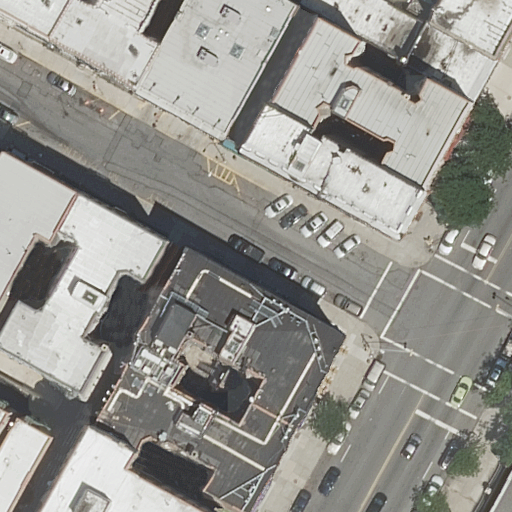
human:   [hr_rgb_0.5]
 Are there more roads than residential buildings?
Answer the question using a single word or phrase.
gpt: no

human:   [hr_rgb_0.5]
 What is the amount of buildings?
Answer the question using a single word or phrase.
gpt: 15

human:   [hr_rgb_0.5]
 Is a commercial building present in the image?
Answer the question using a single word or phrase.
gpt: no

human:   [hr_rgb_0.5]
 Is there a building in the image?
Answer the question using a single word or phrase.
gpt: yes

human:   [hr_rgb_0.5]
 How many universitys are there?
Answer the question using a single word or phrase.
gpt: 1

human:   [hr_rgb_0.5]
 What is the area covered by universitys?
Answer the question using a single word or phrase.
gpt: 29m2

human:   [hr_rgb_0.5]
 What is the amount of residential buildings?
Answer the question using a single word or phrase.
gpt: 14

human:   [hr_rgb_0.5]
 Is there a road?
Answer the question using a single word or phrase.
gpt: yes

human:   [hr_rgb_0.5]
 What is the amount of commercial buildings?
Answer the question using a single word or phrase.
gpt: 0

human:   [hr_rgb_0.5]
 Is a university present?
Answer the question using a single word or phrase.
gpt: yes

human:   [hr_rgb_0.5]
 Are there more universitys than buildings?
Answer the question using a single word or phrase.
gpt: no

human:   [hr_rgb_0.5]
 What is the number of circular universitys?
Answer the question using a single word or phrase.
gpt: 0

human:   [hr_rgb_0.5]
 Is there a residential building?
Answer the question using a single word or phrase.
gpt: yes

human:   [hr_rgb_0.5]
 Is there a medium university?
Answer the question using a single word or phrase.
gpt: no

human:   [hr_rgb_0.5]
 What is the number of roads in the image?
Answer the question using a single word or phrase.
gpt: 3

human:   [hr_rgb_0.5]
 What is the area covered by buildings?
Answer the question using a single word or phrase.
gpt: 4957m2

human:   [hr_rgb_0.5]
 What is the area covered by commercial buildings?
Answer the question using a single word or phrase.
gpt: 0m2

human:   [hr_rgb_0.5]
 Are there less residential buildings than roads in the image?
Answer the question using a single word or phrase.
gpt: no

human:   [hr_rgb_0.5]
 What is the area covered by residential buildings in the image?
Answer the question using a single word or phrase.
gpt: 4677m2

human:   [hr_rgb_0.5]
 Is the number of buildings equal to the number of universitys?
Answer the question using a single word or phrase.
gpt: no

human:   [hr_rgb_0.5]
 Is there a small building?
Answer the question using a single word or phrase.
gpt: yes

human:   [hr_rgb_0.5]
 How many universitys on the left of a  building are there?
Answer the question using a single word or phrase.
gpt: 0

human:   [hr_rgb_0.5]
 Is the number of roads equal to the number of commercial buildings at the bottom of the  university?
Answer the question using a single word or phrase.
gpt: no

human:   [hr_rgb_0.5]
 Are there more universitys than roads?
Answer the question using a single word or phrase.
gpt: no

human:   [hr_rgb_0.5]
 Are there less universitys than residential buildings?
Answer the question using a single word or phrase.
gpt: yes

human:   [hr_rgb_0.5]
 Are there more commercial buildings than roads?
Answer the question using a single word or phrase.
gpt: no

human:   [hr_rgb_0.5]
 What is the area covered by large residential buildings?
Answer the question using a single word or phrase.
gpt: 2292m2

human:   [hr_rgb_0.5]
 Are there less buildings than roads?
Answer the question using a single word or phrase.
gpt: no

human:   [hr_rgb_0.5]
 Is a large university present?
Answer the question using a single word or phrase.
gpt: no

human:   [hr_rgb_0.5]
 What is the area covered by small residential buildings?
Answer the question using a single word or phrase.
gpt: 166m2

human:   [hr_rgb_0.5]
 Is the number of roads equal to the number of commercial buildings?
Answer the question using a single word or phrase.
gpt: no

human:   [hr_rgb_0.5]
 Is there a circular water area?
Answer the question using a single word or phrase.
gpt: no

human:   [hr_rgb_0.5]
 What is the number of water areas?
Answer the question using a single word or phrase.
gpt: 0

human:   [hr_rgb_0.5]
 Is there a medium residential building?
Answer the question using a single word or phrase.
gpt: yes

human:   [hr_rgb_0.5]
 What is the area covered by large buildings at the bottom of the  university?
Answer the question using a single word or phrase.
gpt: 2292m2

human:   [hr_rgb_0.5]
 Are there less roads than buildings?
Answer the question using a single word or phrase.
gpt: yes

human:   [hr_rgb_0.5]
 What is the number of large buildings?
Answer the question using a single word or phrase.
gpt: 4

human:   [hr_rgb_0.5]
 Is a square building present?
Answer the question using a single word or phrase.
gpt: no

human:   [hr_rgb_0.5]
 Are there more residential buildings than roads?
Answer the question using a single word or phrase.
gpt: yes

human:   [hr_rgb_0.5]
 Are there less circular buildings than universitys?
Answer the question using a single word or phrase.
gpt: yes

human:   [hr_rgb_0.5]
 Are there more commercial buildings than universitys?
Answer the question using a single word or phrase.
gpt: no

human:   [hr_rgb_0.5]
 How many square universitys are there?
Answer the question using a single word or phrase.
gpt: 0

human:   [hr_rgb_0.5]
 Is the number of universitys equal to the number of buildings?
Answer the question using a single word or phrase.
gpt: no

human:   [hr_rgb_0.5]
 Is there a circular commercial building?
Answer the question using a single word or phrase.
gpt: no

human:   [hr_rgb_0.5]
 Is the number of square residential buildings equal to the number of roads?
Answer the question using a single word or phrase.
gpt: no

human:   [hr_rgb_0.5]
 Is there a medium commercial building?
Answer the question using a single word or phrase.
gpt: no

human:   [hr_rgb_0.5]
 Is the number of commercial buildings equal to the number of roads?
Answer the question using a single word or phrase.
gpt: no

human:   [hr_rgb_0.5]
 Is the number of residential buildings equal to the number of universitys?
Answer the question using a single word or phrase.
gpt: no

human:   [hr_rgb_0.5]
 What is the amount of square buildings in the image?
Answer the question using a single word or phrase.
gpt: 0

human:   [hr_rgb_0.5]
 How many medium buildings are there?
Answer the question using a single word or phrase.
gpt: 9

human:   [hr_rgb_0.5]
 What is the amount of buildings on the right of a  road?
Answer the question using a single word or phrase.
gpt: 4

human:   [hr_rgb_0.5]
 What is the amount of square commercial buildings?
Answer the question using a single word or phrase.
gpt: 0

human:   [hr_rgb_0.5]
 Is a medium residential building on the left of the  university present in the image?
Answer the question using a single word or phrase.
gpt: yes

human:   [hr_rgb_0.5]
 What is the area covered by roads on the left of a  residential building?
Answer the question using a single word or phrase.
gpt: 0m2

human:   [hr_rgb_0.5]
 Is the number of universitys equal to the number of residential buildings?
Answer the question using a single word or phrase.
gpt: no

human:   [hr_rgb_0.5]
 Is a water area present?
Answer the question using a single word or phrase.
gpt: no

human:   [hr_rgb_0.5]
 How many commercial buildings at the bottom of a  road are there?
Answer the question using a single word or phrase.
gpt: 0

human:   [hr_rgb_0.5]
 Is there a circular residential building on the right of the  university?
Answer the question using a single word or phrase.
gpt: no

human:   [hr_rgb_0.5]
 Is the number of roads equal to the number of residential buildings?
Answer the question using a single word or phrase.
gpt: no

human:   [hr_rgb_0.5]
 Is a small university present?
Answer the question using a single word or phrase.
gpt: yes

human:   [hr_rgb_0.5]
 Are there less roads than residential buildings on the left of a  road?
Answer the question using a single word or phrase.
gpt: yes

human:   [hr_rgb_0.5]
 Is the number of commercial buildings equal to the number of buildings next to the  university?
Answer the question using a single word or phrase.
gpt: no

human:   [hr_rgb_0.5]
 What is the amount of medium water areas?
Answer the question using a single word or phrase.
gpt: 0

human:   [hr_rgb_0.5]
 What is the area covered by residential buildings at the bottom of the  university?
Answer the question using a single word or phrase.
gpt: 3578m2